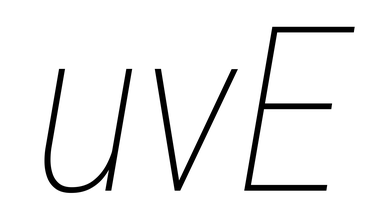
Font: Roboto-Italic_Condensed_Thin_Italic